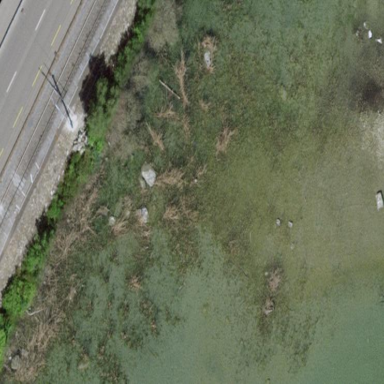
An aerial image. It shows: Reedbed in wetland area.